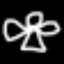
Label: angel